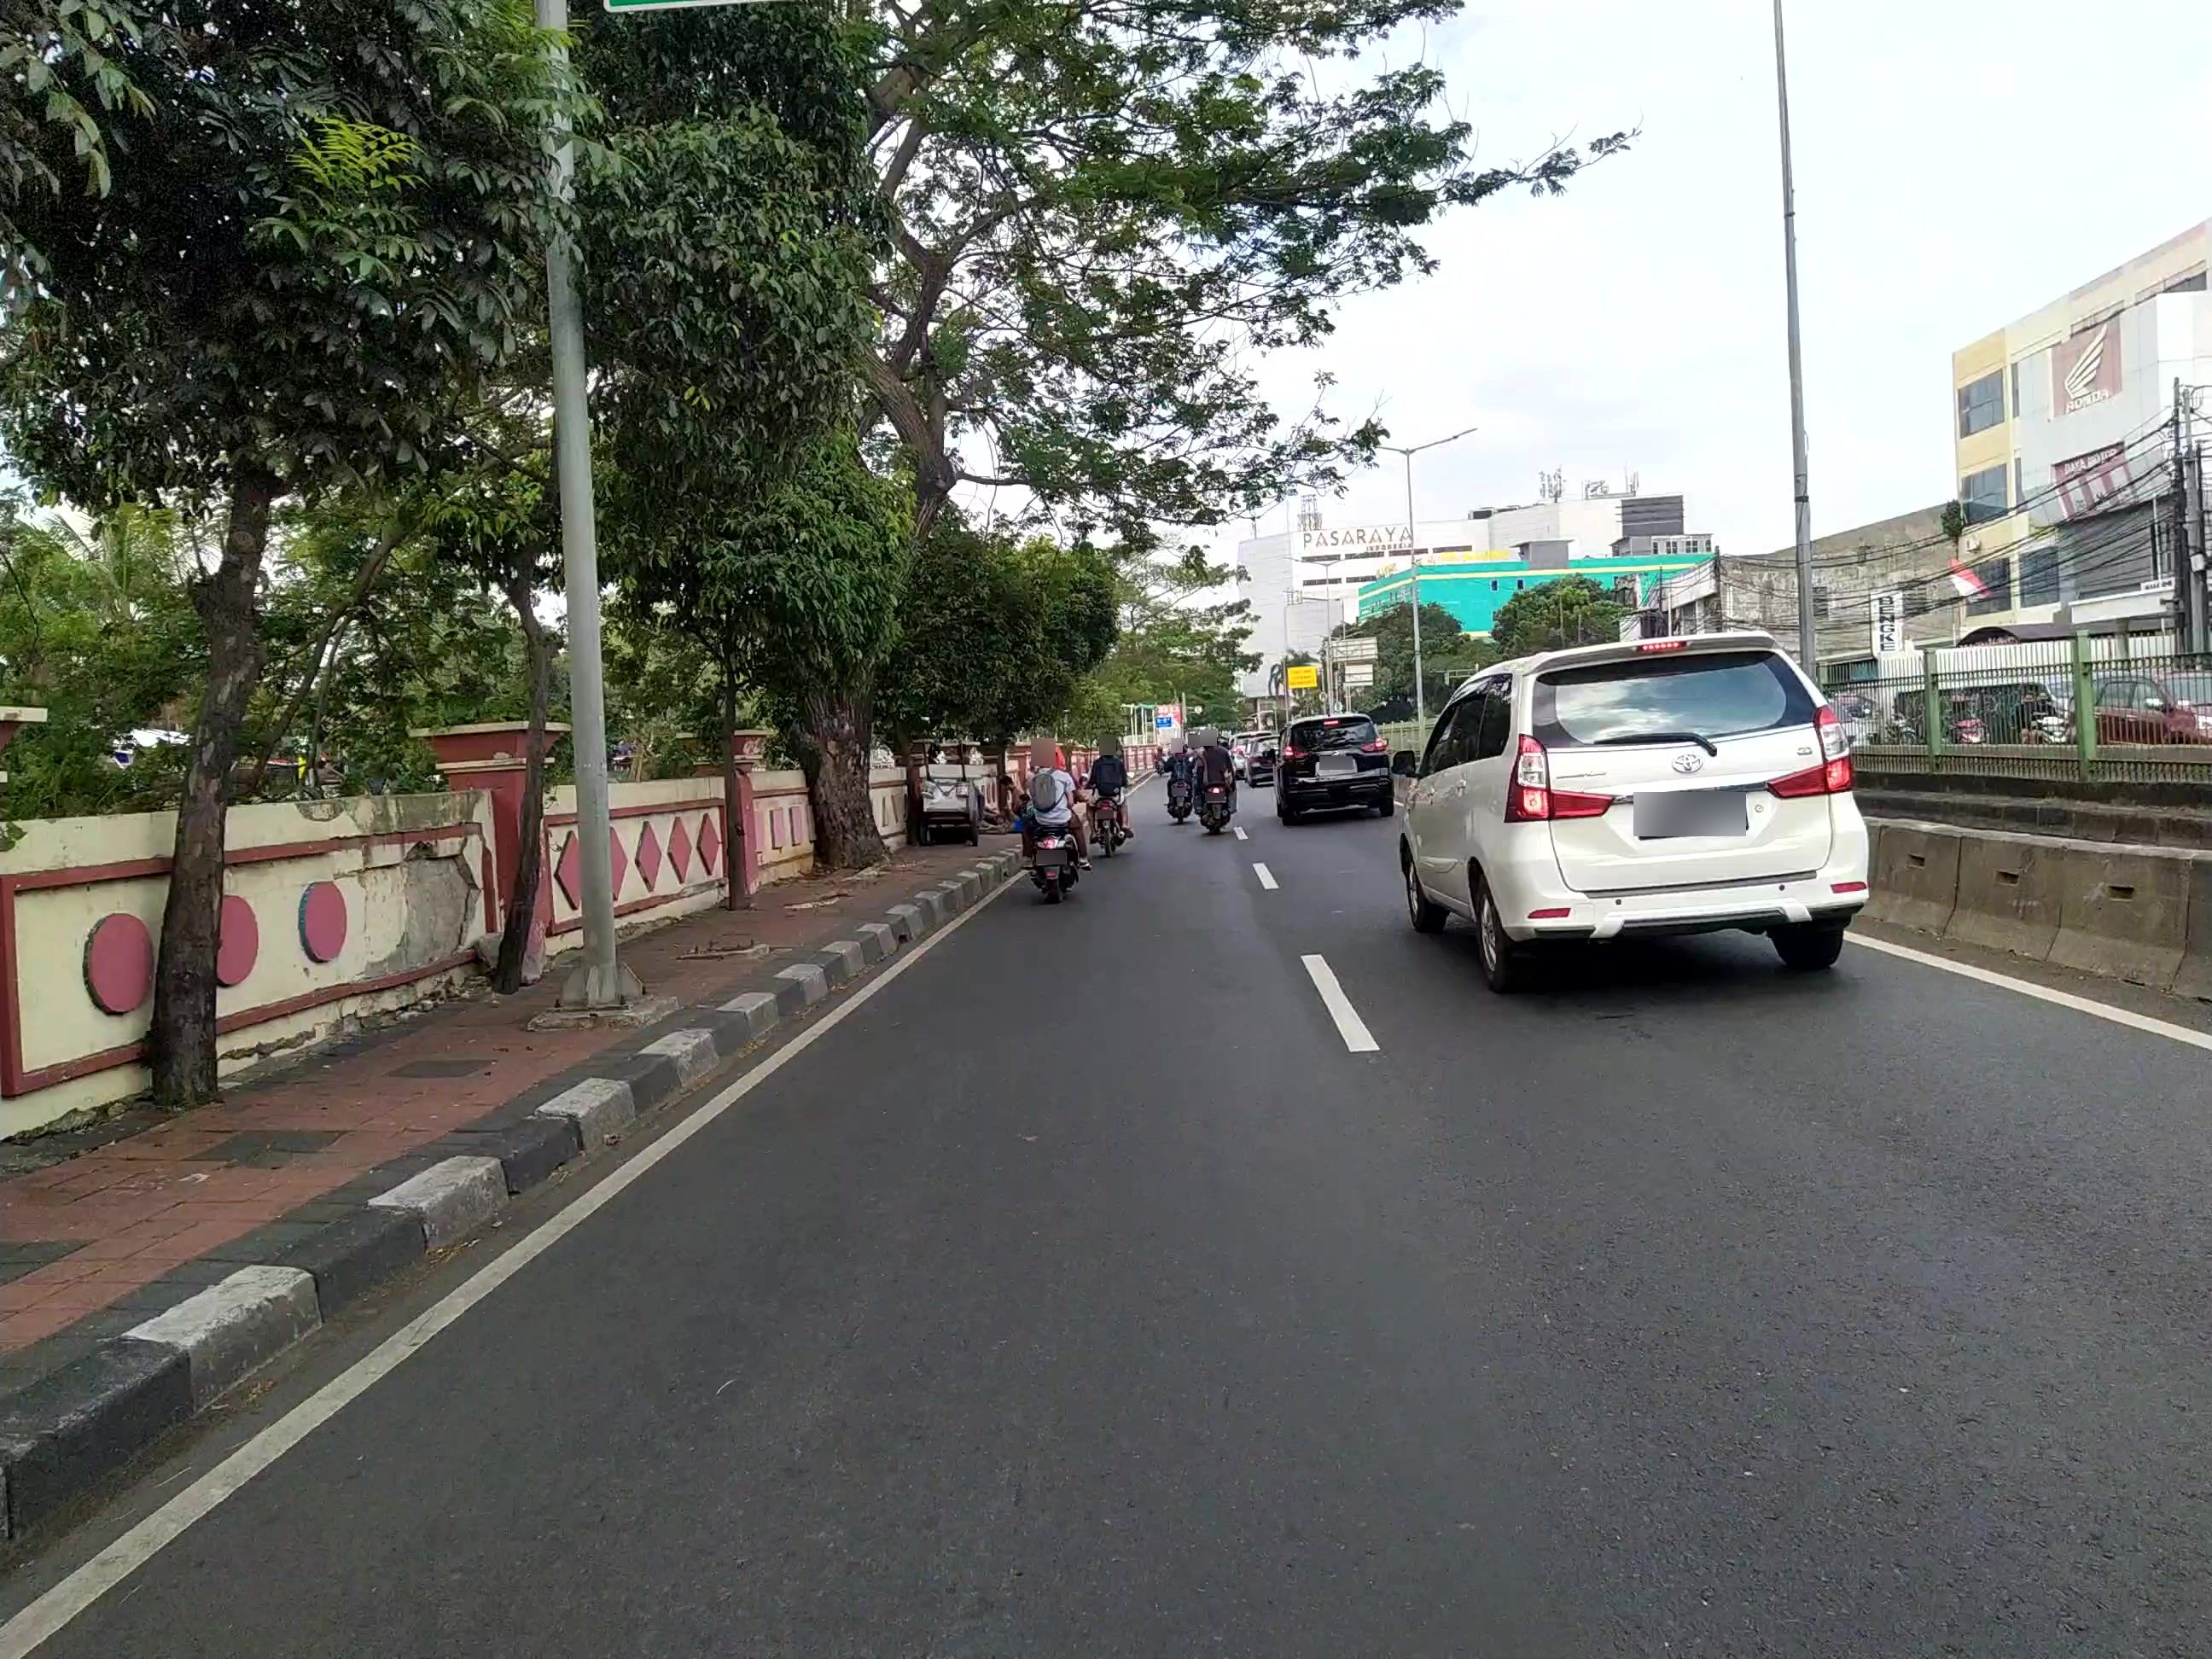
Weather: cloudy
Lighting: day
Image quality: good
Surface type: driving surface
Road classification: primary
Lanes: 2
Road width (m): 20
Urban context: urban centre
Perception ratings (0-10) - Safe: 7.92, Lively: 7.01, Beautiful: 7.34, Boring: 3.2, Depressing: 2.59, Wealthy: 7.47